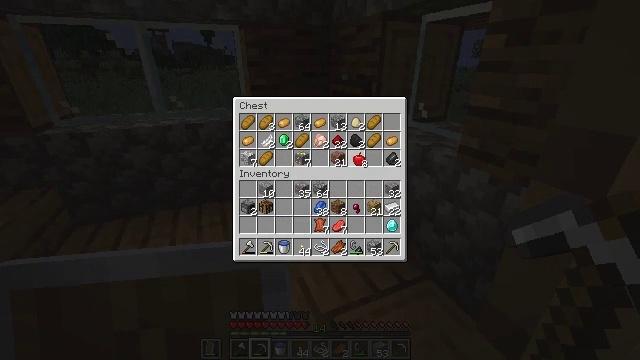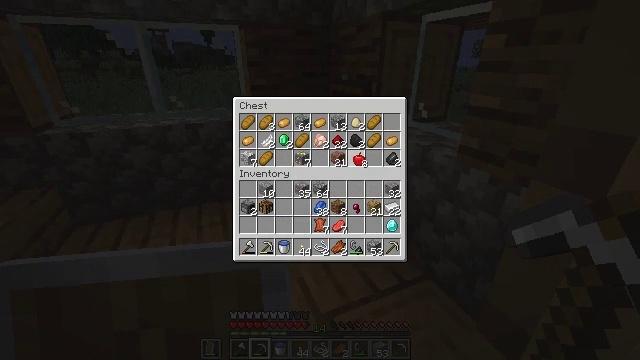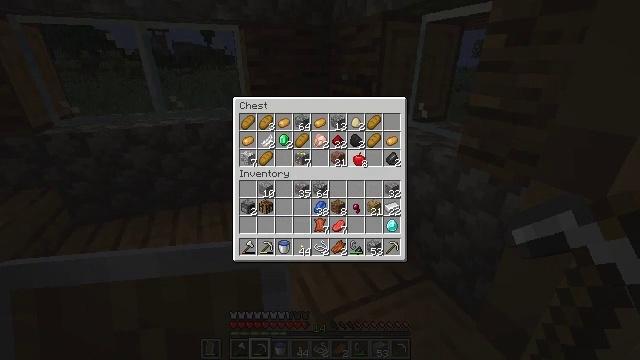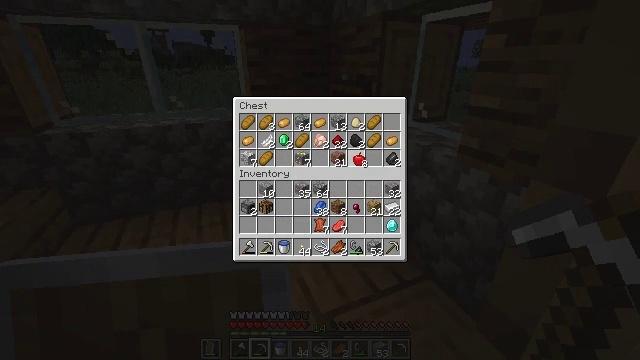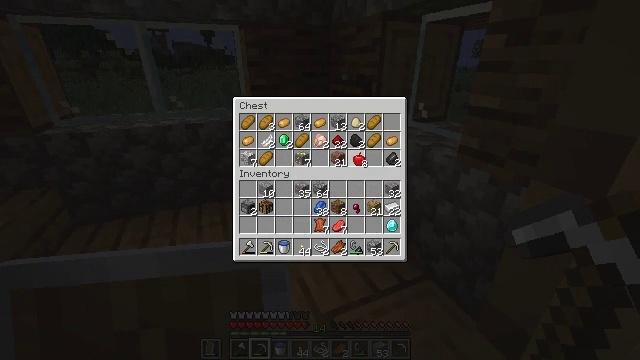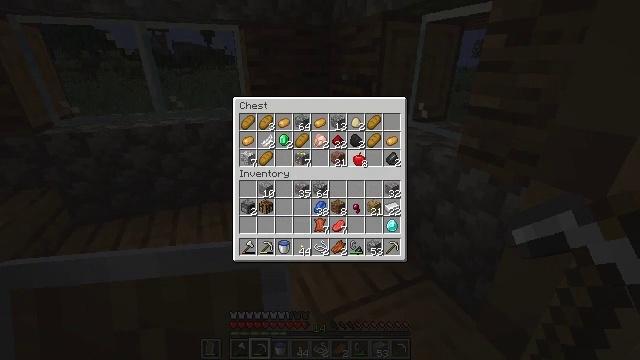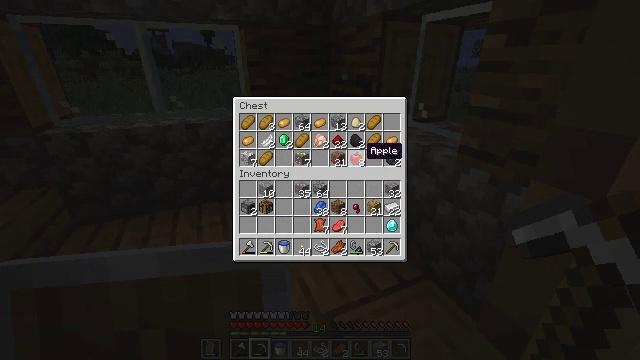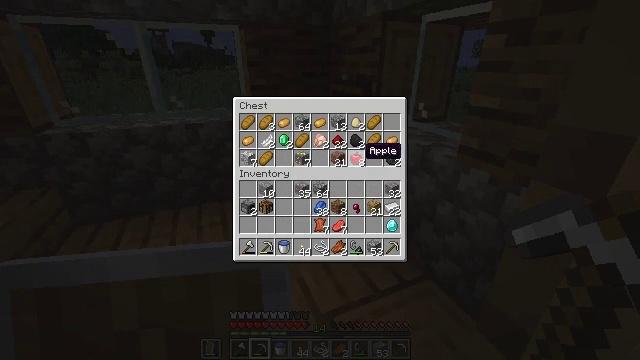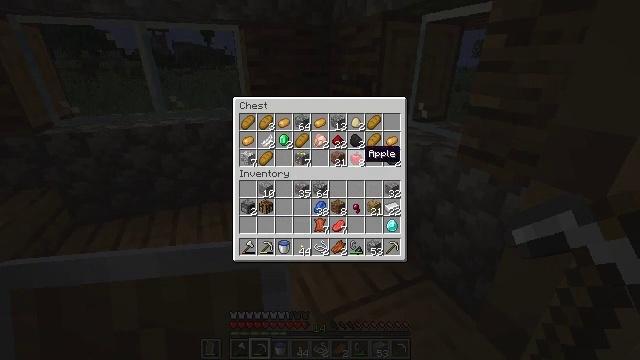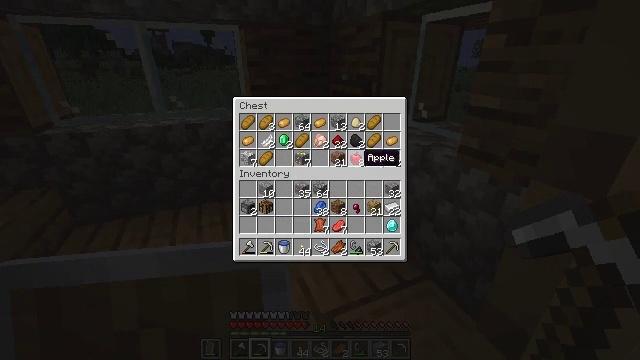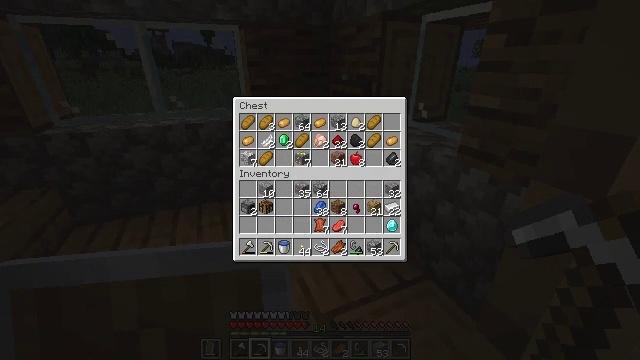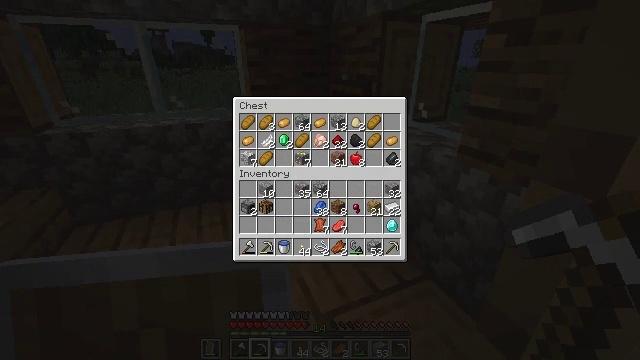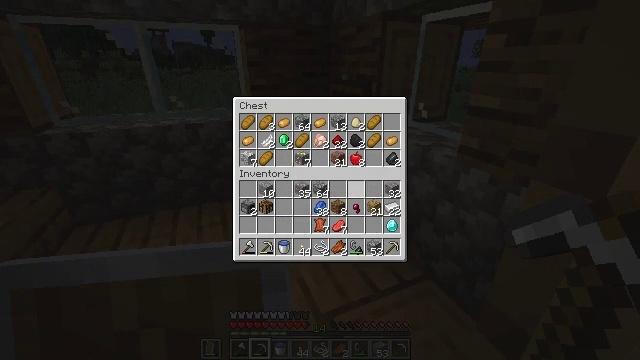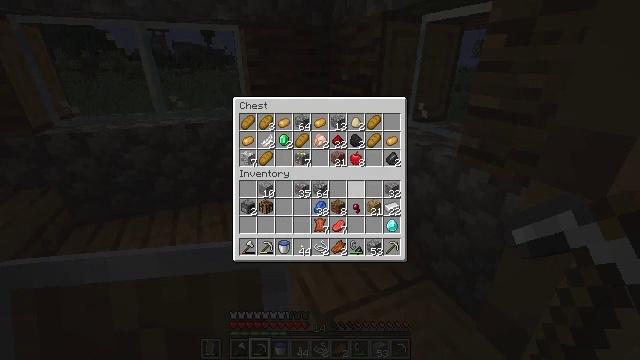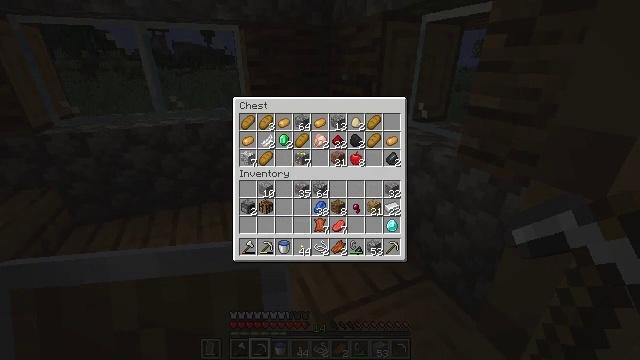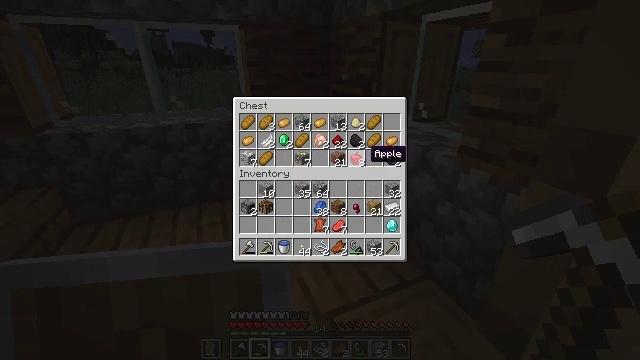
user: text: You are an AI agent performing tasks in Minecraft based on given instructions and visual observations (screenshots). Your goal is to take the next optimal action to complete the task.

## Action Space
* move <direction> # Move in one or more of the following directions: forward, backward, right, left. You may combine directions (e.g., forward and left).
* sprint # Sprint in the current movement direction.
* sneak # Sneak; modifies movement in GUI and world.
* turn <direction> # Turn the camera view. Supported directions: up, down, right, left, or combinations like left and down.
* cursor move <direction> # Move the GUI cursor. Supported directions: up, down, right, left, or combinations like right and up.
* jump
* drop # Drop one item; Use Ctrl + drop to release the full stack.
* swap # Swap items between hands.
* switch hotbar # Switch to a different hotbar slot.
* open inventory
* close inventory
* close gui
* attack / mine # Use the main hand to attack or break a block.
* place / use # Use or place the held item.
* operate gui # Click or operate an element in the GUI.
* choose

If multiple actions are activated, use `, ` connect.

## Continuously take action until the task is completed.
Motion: motion action
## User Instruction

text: Destroy the yellow bed to recycle it.
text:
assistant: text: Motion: no_op
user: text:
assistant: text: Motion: no_op
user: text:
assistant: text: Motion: operate gui
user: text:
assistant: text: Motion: operate gui
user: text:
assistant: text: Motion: operate gui
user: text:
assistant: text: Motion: no_op
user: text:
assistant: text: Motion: no_op
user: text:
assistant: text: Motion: no_op
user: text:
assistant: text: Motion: no_op
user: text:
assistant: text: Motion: no_op
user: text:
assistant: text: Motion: no_op
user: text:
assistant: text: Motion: no_op
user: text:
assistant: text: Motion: no_op
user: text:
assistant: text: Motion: cursor move up
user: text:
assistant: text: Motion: cursor move up
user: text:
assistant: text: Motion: no_op
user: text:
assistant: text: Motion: operate gui
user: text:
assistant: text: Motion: operate gui
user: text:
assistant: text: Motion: cursor move down
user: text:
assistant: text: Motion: no_op
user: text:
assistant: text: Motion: cursor move down
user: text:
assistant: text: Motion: cursor move down
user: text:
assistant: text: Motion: no_op
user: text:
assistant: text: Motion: operate gui
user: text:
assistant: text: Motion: operate gui
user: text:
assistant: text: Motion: no_op
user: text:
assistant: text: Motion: no_op
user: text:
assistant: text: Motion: no_op
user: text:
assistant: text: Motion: no_op
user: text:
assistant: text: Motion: no_op